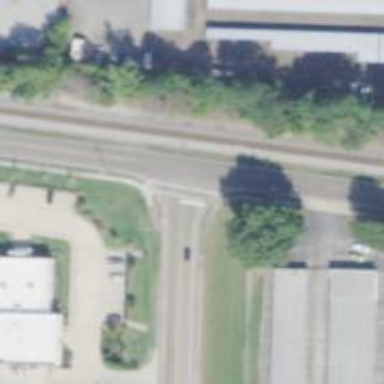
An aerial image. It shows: Road with stop sign.